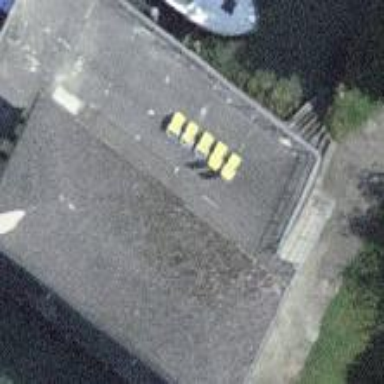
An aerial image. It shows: Boathouse building.